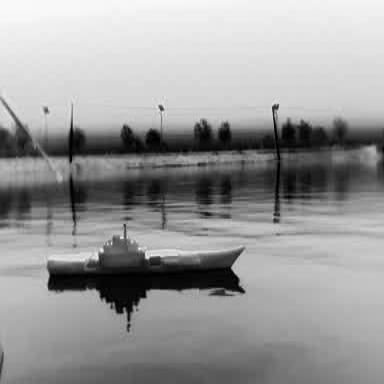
There is a warship in the infrared image.